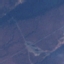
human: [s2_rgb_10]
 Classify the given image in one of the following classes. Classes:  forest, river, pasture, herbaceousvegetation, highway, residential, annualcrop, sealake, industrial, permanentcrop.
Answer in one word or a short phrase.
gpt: HerbaceousVegetation